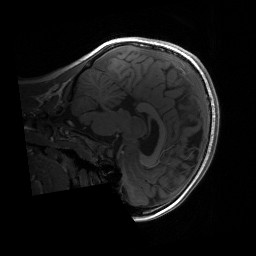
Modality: T1w
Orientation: sagittal
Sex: female
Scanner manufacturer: siemens
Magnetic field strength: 3 T
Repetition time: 1.9 s
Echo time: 0.00243 s